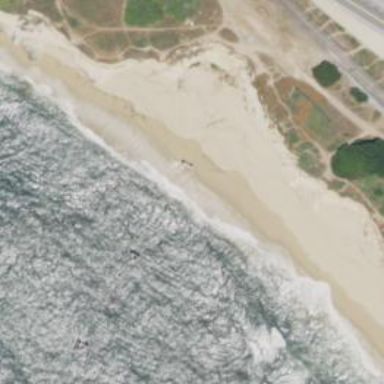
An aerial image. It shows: Scenic beach with natural beauty.